Question: I have a 2dline with matplotlib. I need a list of points representing 'TREND_LINE'. For example, I have 100 values and I want to get the value of 'TREND_LINE[67]'.
'''
x1 = 1
x2 = 100
y1 = 53000
y2 = 89745
TREND_LINE = axes[0].plot([x1,x2],[y1,y2])
'''

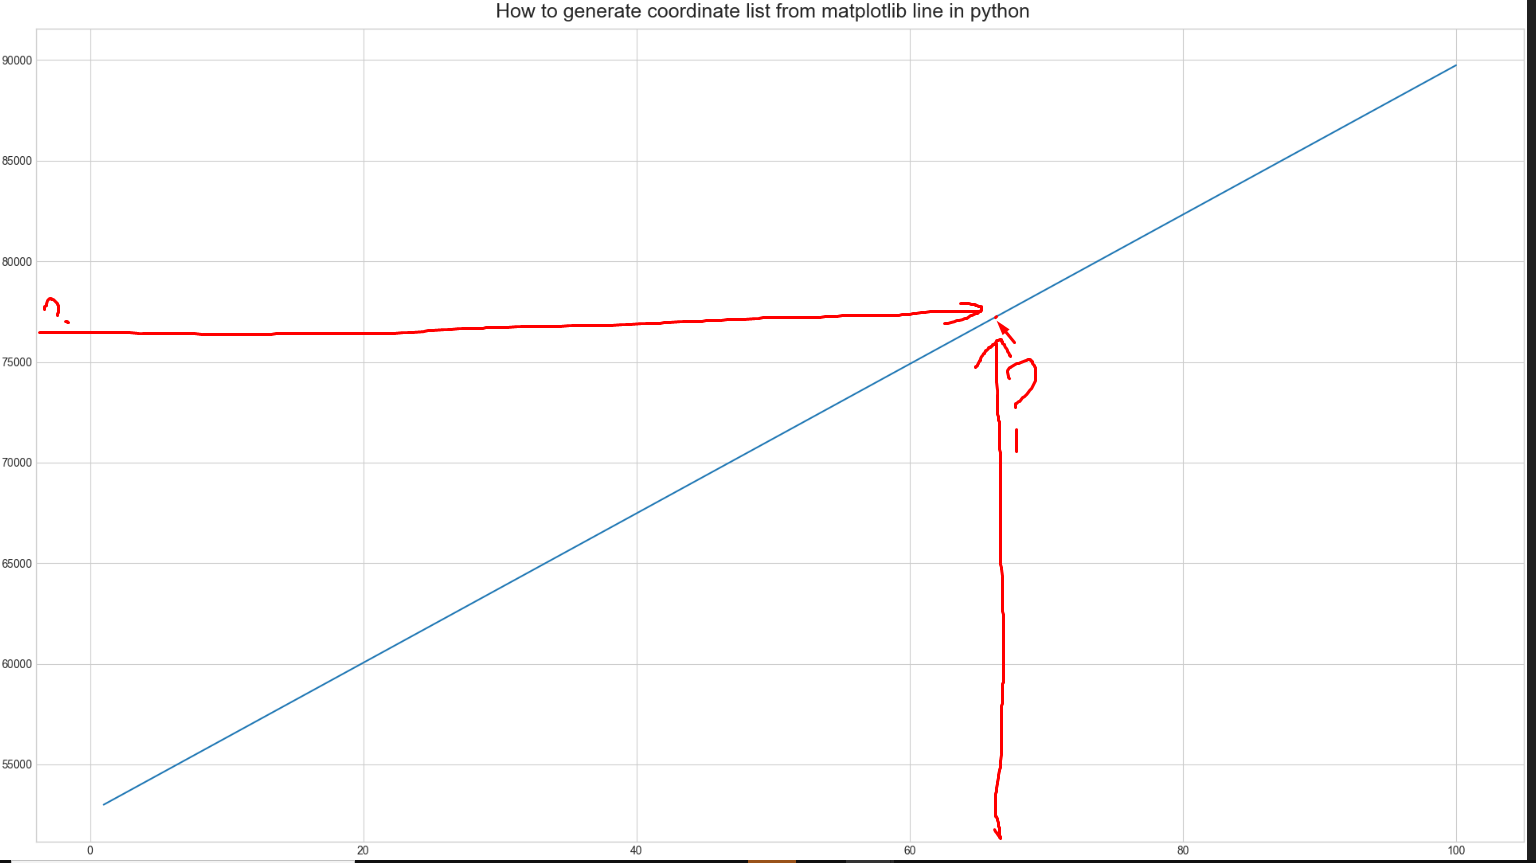
Answer: Use <URL>:
'''
>>> x1, x2 = 1, 100
>>> y1, y2 = 53000, 89745
>>> z = np.linspace(y1, y2, x2-x1+1)
>>> z[0], z[-1]
53000.0, 89745.0
>>> z[50]
<PHONE>8
'''